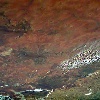
Label: land